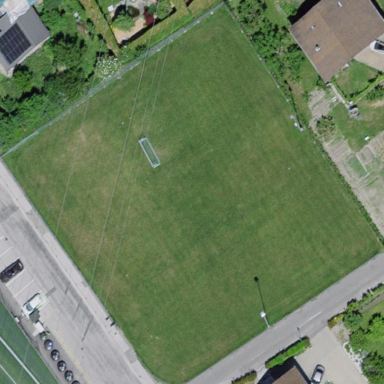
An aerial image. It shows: Grass pitch designated for soccer.